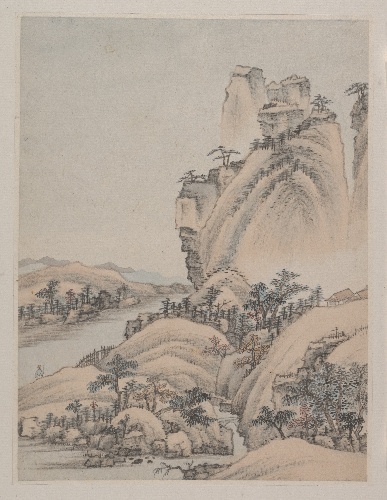
Title: 清　蕭雲從　山水圖　冊|Landscapes
Artist: Xiao Yuncong
Artist bio: Chinese, 1596–1673
Date: dated 1668
Object type: Album
Classification: Paintings
Medium: Album of eight paintings; ink and color on paper
Culture: China
Period: Qing dynasty (1644–1911)
Dimensions: Each leaf: 9 1/8 x 6 3/4 in. (23.2 x 17.1 cm)
Department: Asian Art
Credit line: Gift of Florence and Herbert Irving Collection, in memory of Douglas Dillon, 2003
Accession year: 2003
Repository: Metropolitan Museum of Art, New York, NY
Tags: Rivers|Landscapes